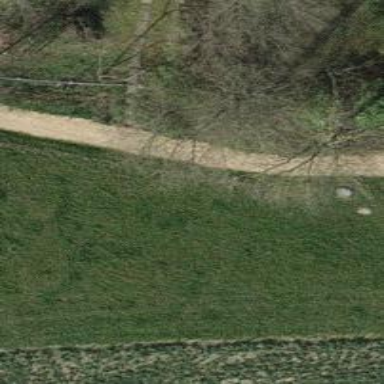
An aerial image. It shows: Unpaved footway.